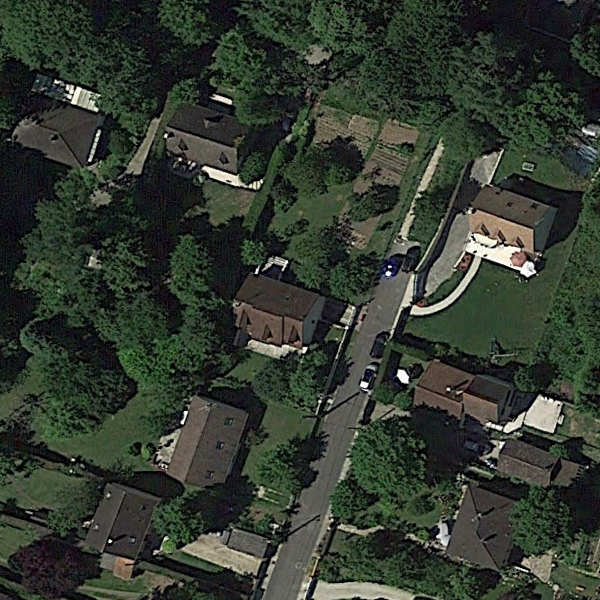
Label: MediumResidential